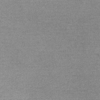
Label: dusty